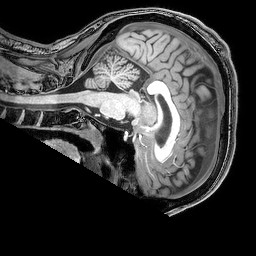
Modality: T1w
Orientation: sagittal
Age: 22
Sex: male